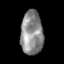
Tissue: skin
Cell type: Epithelial cells
Senescence score: 0.2849
Nuclear area (px): 960
Mean DAPI intensity: 138.896